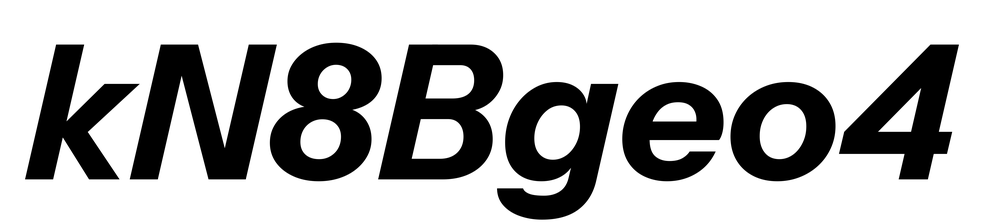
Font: InstrumentSans-Italic_Bold_Italic